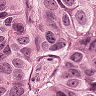
Metastatic tissue present: yes